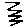
Label: zigzag